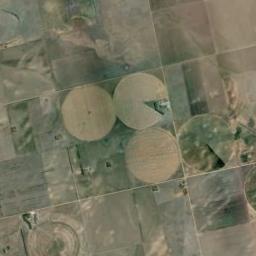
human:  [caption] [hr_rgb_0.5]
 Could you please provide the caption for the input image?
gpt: Three or four pieces of earthy circular farmland with irregular circles .

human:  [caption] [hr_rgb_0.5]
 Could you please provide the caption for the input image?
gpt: Three khaki circular farmlands and a green circular farmlands are surrounded by some square farmlands .

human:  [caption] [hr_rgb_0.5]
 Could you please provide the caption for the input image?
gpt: Most round fields are not entirely green .

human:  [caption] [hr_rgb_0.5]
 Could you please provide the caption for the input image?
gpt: There are some circle farmland and square farmland .

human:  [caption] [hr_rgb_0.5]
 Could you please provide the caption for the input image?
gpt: There are four circular farmlands of the same size .